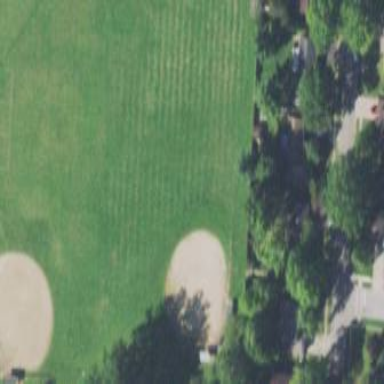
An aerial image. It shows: Baseball pitch for leisure land.